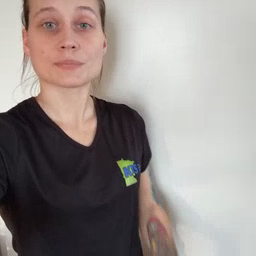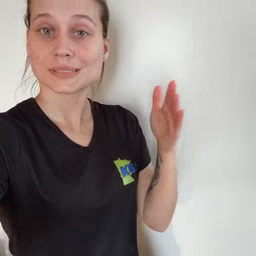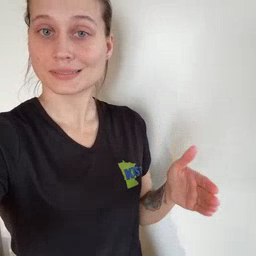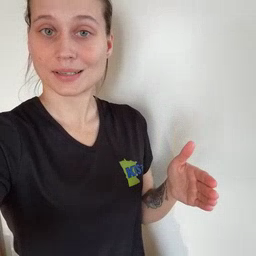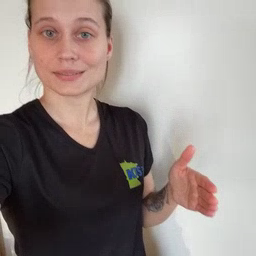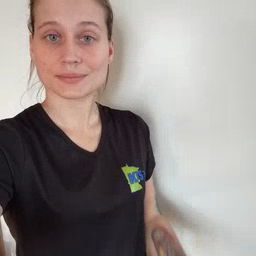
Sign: beside